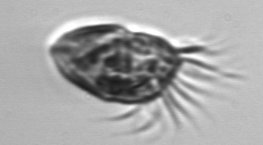
Label: Strombidium_morphotype1